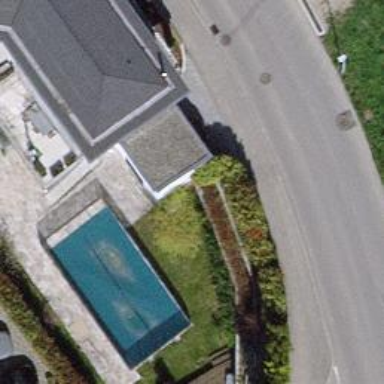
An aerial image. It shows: Swimming pool located in leisure land.